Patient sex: F
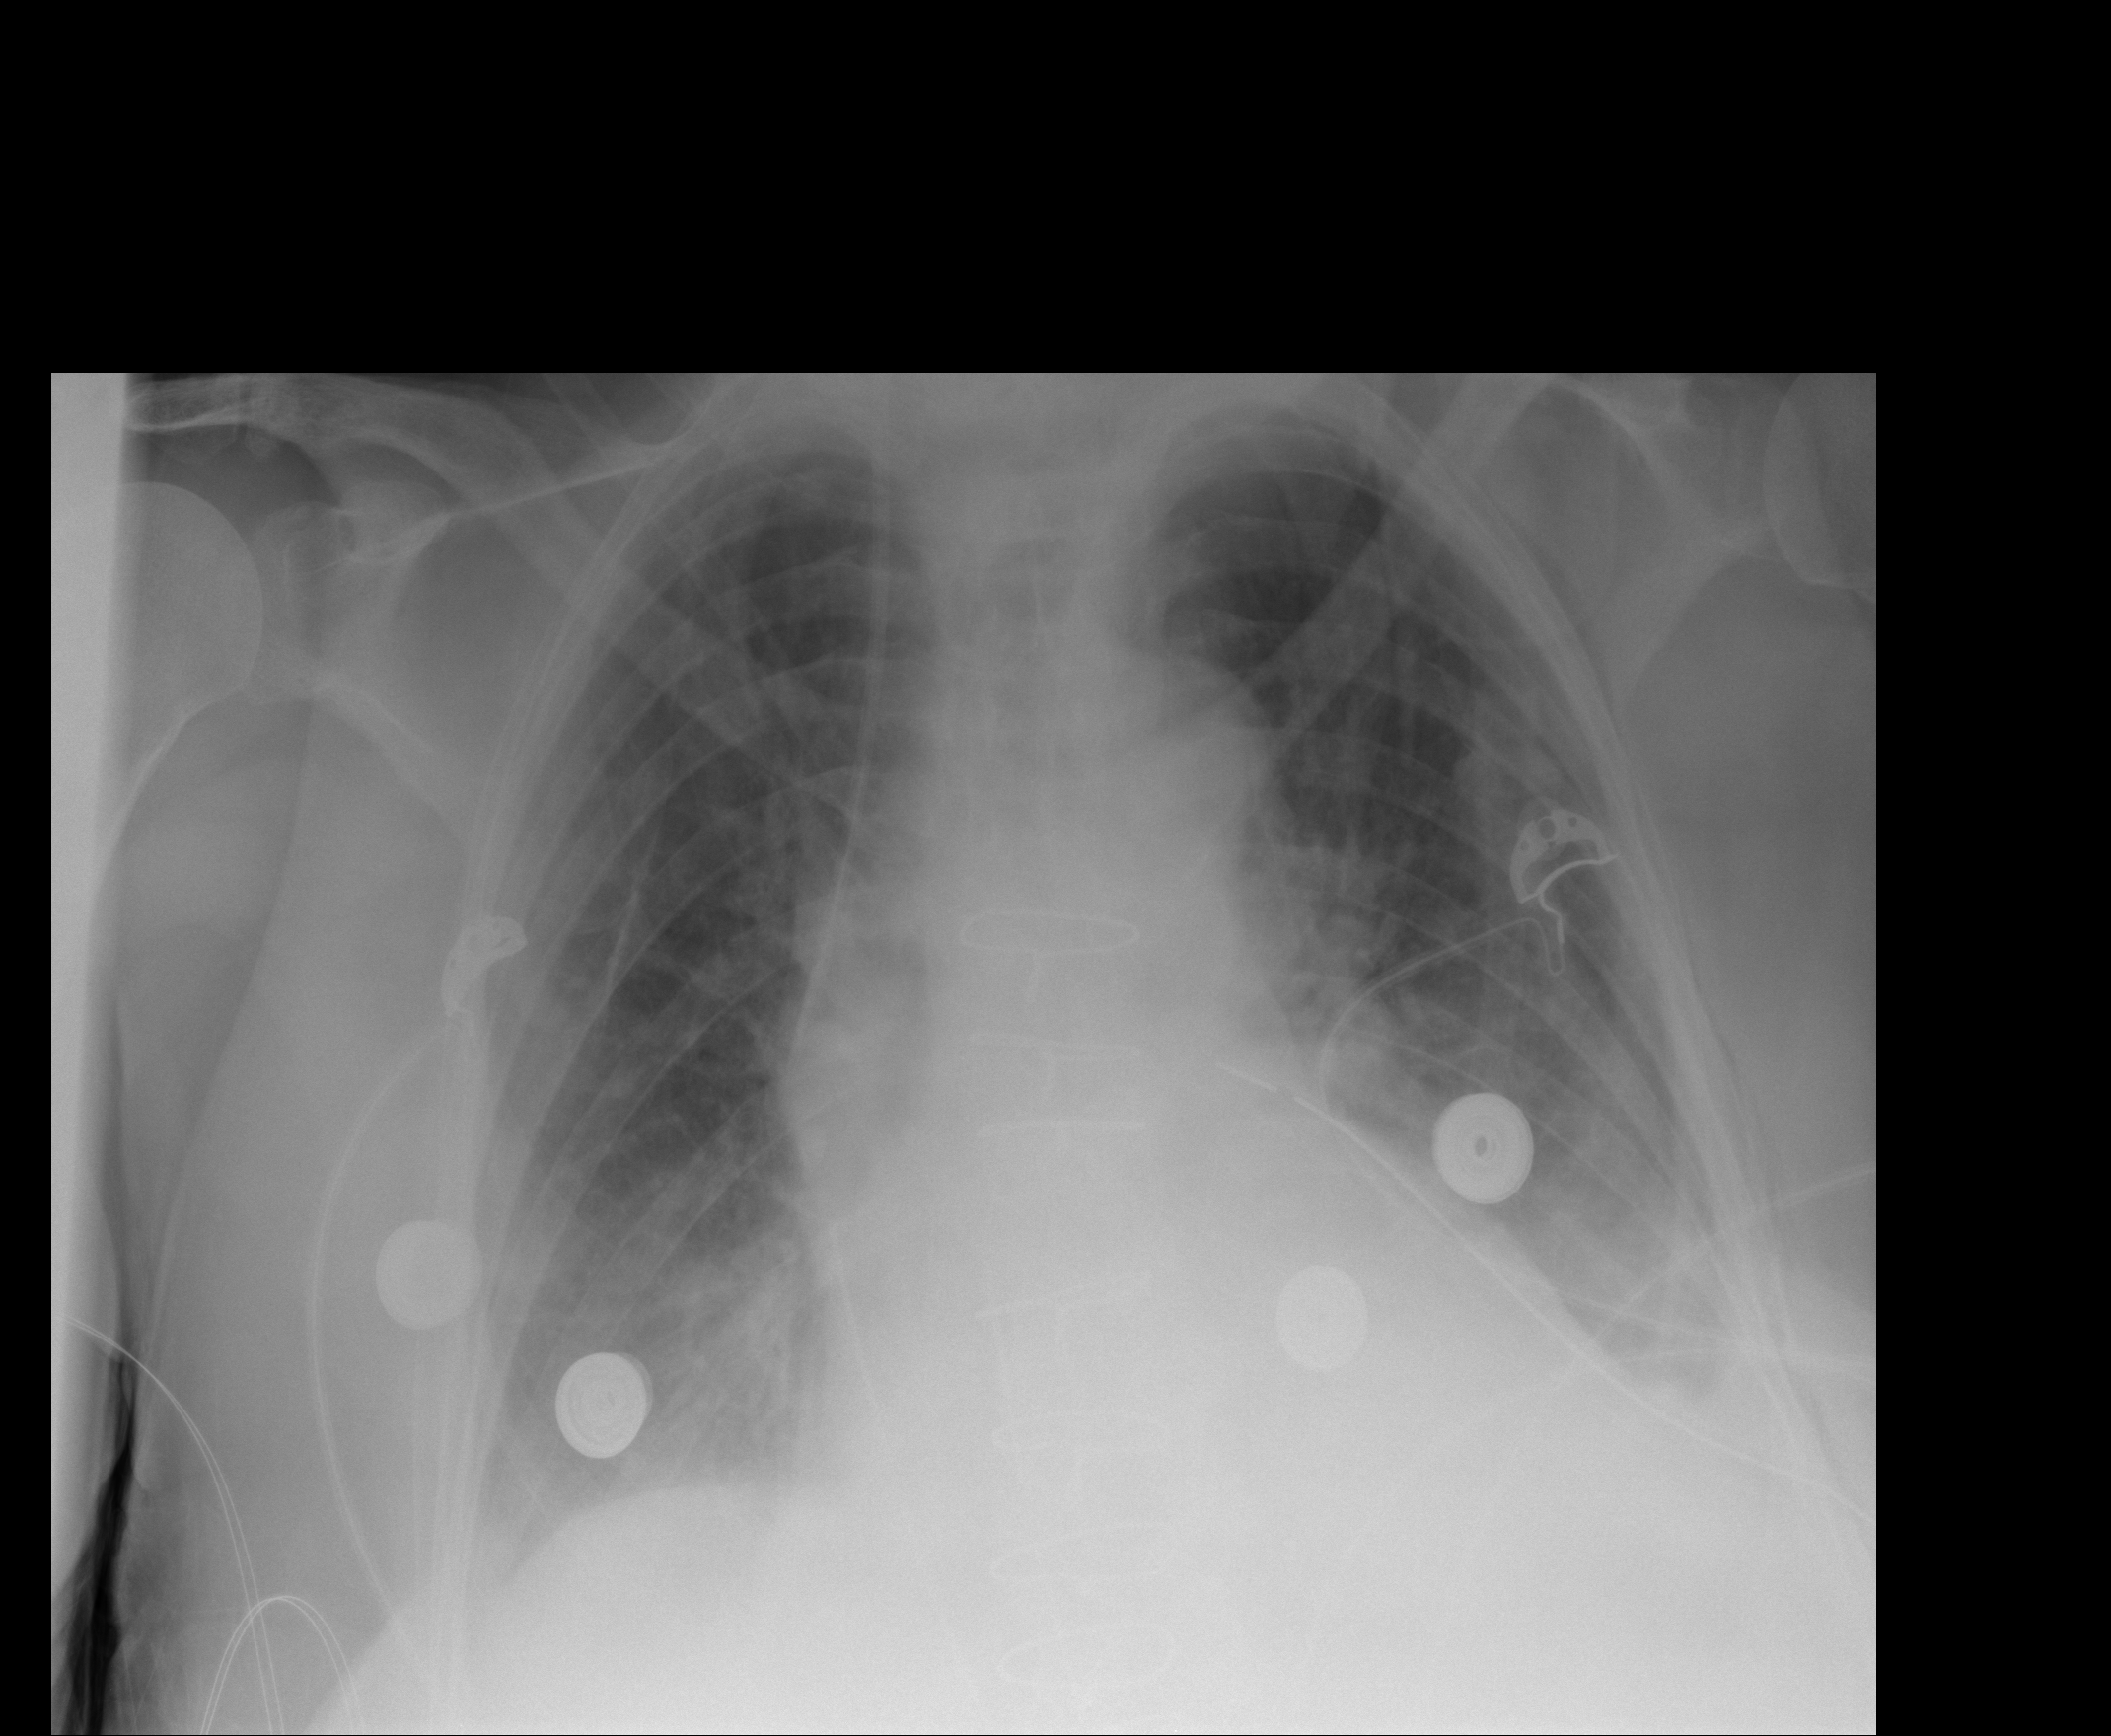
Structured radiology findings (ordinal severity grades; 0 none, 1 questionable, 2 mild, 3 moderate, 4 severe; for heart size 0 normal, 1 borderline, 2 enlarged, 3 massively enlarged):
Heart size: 0
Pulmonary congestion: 0
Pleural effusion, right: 1
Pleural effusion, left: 1
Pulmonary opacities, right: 0
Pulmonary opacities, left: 0
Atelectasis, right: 1
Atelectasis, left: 2